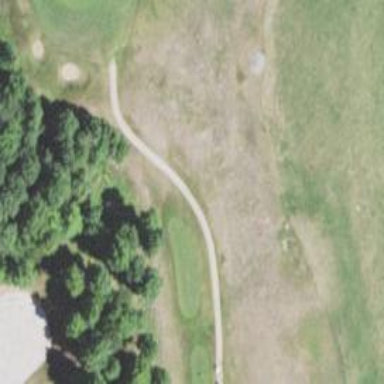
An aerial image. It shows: Service road used as golf cart path.